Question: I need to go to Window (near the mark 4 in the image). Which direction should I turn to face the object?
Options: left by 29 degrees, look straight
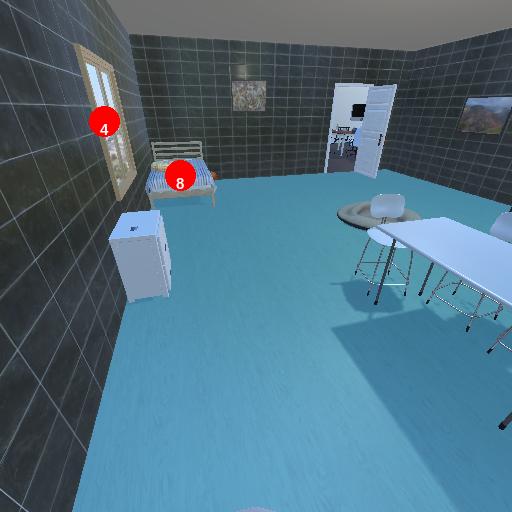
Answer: left by 29 degrees